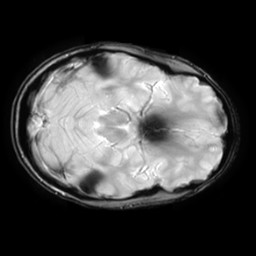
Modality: T2starw
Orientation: axial
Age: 27
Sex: female
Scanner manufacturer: ge
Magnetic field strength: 3 T
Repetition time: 0.65 s
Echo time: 0.02 s